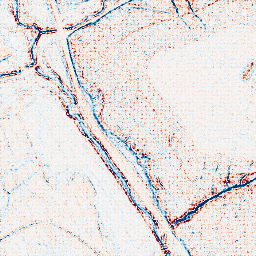
Category: edge_preserving
Decomposition family: bilateral
Decomposition parameters: d: 5
sigma_color: 25
sigma_space: 25
Upsampling method: sinc_hamming
Upsampling parameters: scale: 8
kernel_size: 8
Upsampling scale: 8